Interaction volume radius: 5 \u00c5
Interaction volume height: 35 \u00c5
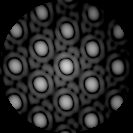
Disorder parameter: 0.02359